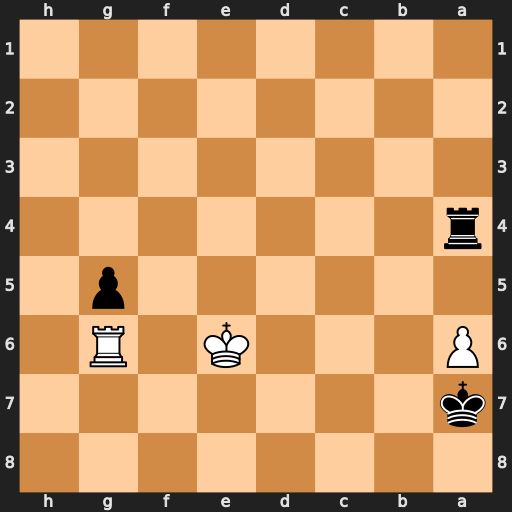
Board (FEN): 8/k7/P3K1R1/6p1/r7/8/8/8
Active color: b
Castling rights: -
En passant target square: -
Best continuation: Rxa6+ Kf5 Rxg6 Kxg6 g4 Kf5 g3 Ke4 g2